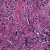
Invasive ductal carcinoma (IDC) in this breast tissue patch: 1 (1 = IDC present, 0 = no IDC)